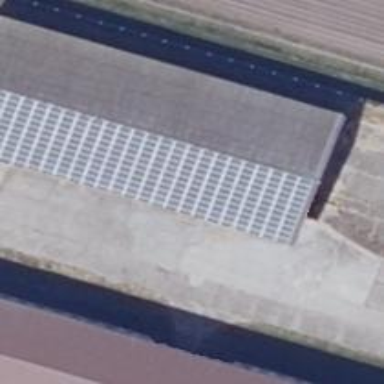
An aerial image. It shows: Solar photovoltaic panel generating electricity through small installation.